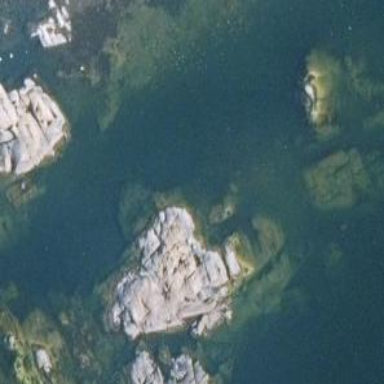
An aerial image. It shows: Islet located along the natural coastline.